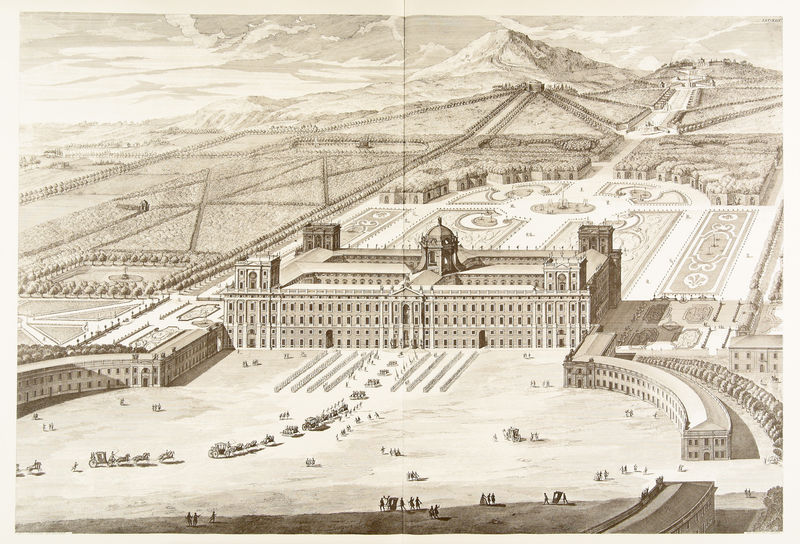
Titel: Ansicht des Königspalastes von Caserta mit großem Platz und Garten
Künstler: Luigi Vanvitelli
Schlagwörter: berg, himmel, wolken, menschen, stadt, straße, säulen, zeichnung, park, schloss, weg, architektur, barock, felder, wald, pferde, turm, garten, ansicht, perspektive, berge, allee, graphik, kutsche, kutschen, platz, sepia, könig, symmetrie, eingang, palast, palazzo, dom, radierung, stich, illustration, schwarzweiß, darstellung, gravur, portal, alleen, parterre, plan, ankunft, parade, kupferstich, klassik, federzeichnung, versailles, bauplan, architekt, rondell, gartenanlage, stadtplanung, kuperstich, schlossplatz, städteplanung, einzug, gravüre, schlöss, gaerten, symmwetrie, caserta